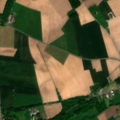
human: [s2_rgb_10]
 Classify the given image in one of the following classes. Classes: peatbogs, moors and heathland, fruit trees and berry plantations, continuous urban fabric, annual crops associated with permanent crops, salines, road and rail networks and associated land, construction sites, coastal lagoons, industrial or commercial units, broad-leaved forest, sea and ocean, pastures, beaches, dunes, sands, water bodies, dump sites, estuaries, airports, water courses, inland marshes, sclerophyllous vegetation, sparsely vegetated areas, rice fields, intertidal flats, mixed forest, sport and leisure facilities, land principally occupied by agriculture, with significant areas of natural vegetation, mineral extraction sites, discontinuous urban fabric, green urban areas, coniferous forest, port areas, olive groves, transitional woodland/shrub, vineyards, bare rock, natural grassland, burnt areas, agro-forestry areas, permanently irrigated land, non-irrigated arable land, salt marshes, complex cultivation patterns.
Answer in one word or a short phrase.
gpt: discontinuous urban fabric, non-irrigated arable land, complex cultivation patterns, land principally occupied by agriculture, with significant areas of natural vegetation, mixed forest